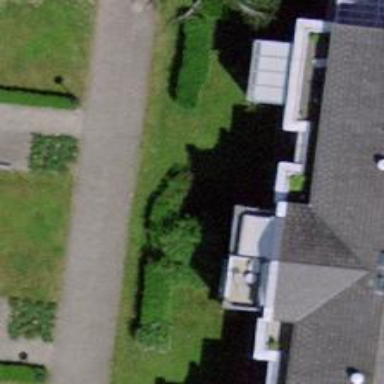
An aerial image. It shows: Hedge acting as barrier.